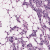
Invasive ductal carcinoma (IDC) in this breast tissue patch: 1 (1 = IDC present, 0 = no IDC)